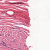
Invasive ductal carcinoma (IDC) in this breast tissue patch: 0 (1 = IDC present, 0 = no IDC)